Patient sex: F
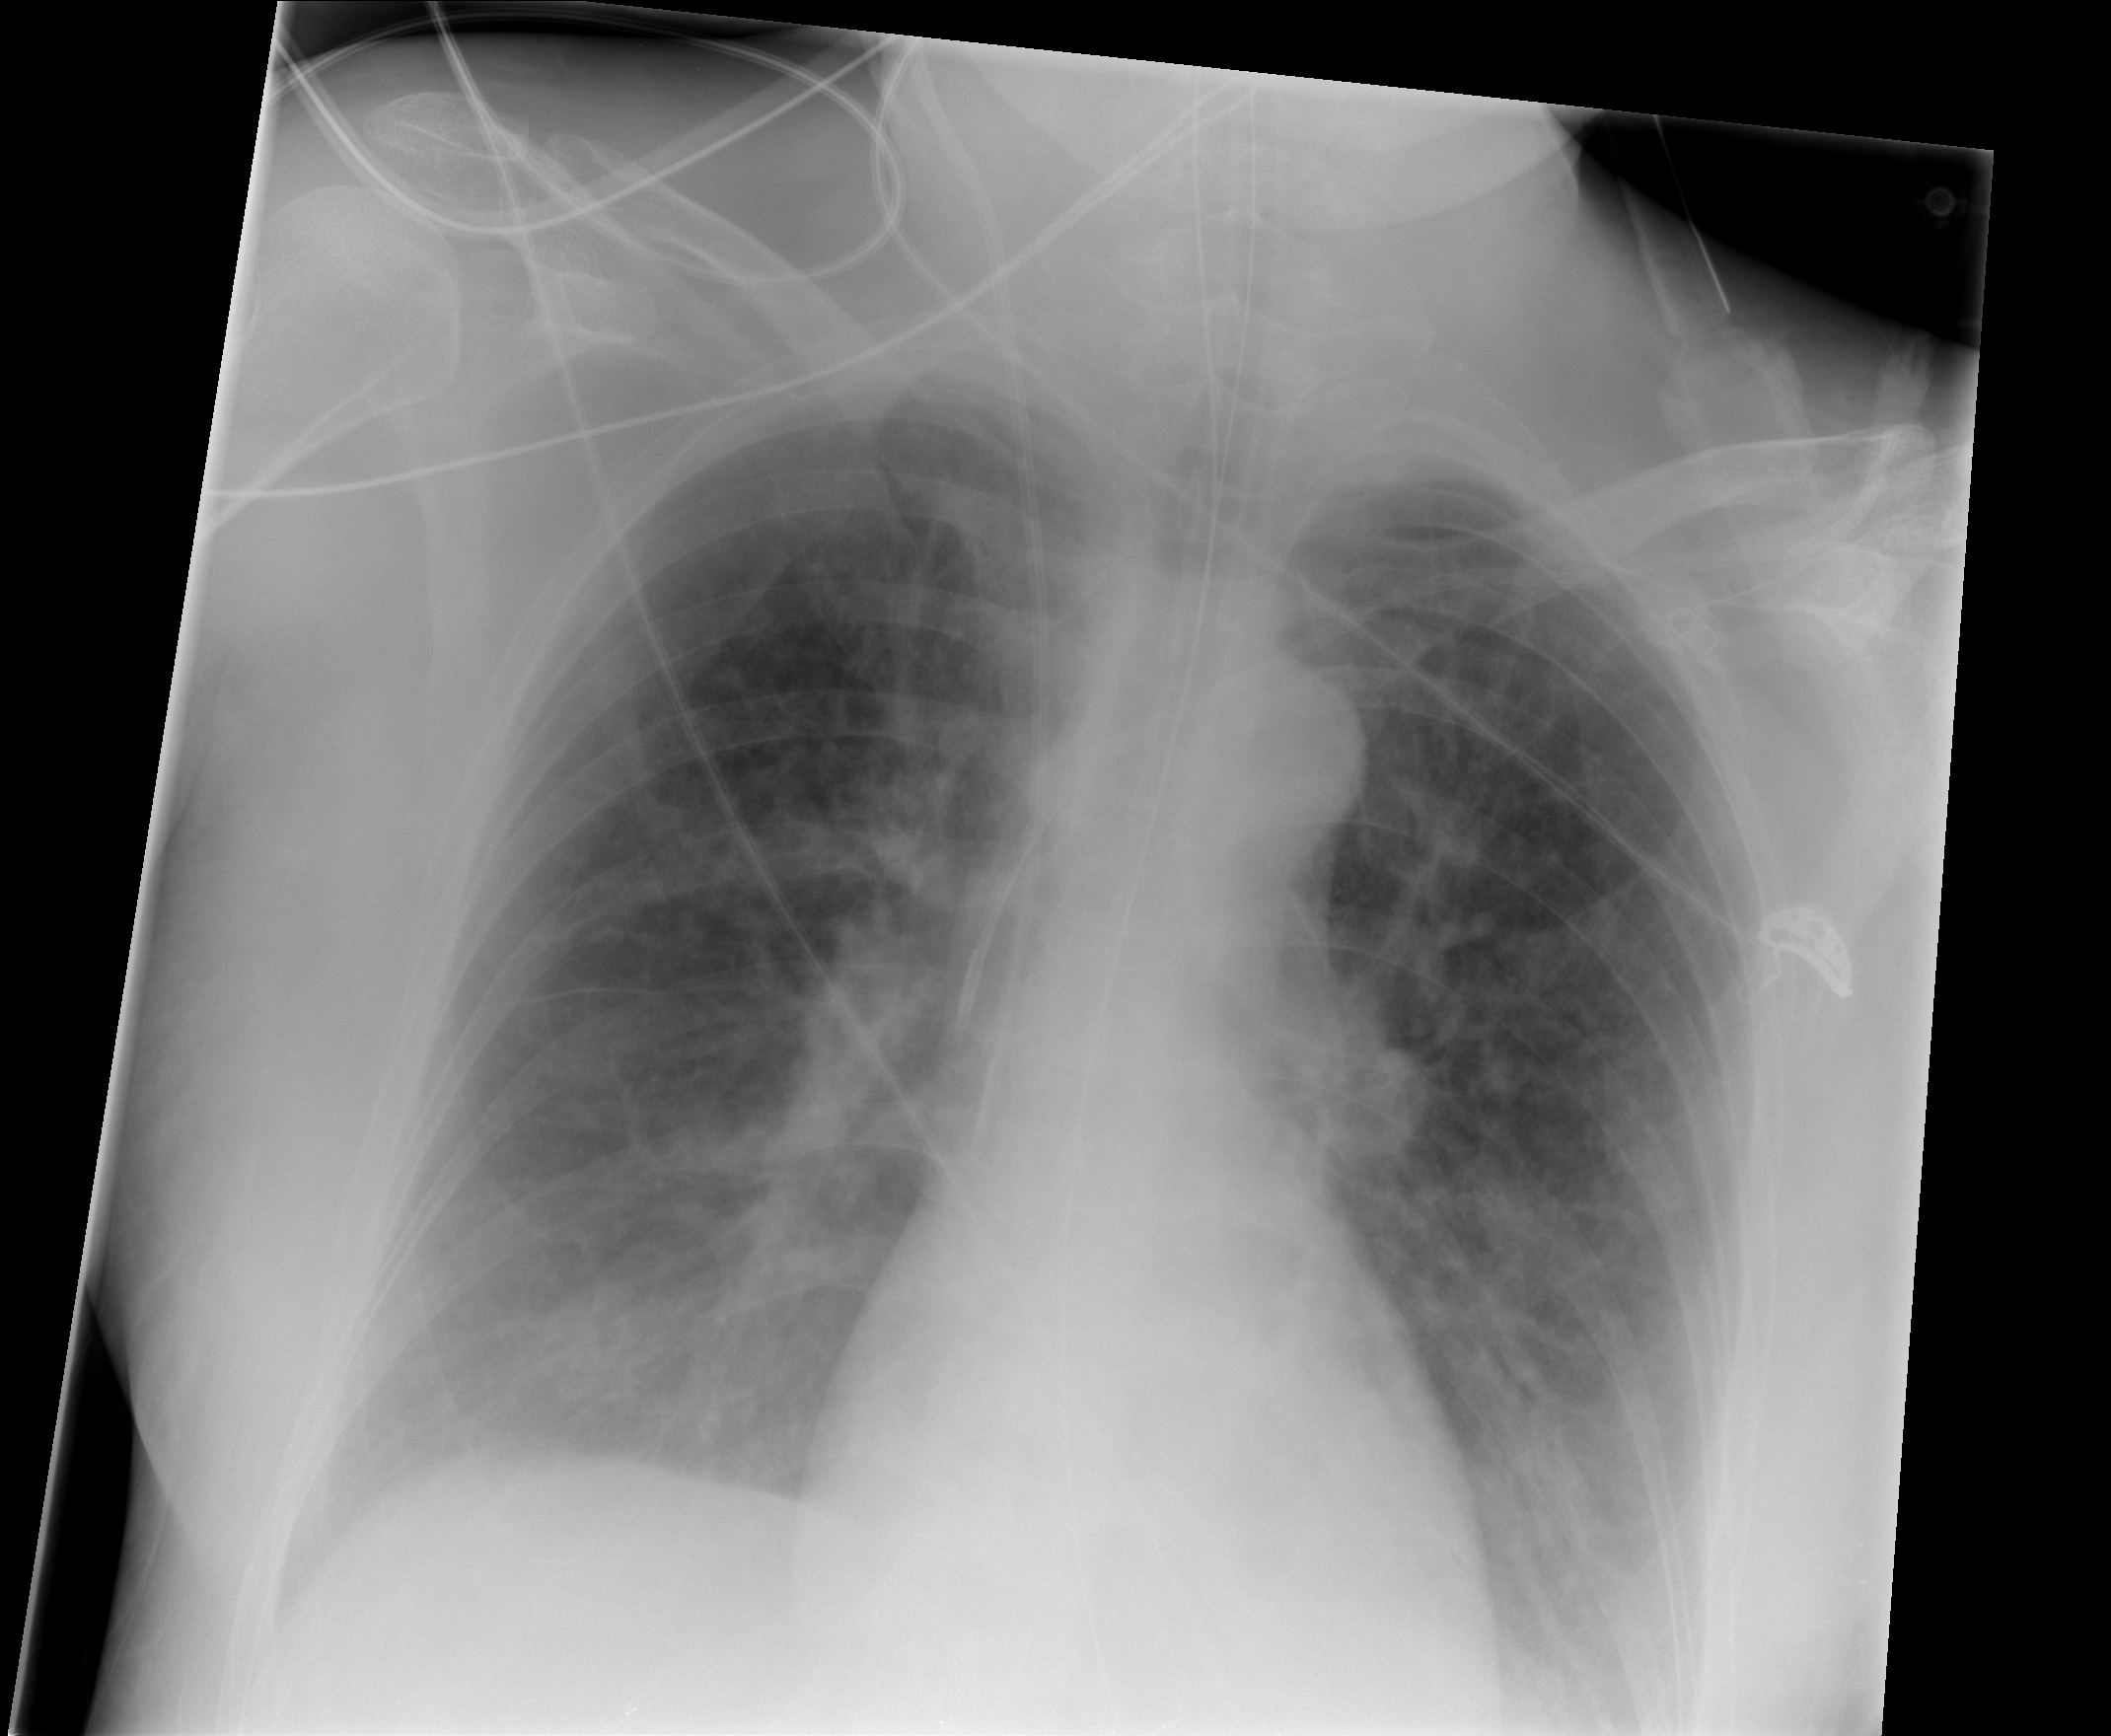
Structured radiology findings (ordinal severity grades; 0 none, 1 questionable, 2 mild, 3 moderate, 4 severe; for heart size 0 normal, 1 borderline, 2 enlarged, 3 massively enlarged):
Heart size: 0
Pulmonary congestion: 2
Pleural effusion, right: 1
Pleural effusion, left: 1
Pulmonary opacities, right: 2
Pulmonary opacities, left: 1
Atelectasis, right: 2
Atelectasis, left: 2